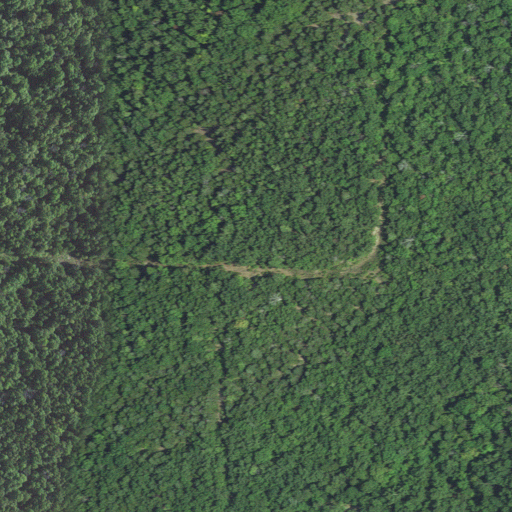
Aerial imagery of mountain in Arkansas named Bald Dave containing mixed forest, deciduous forest, evergreen forest, and open development